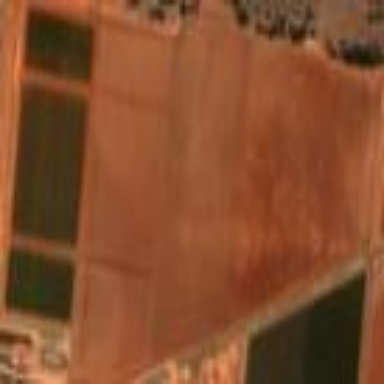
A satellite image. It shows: Farmland with furrow irrigation.